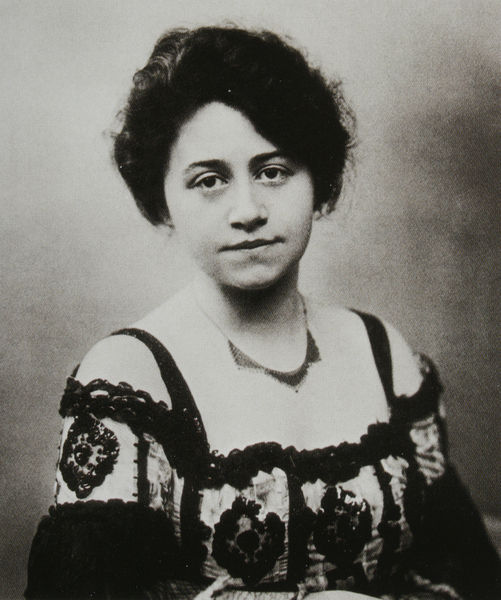
Titel: Charlotte Berend-Corinth
Schlagwörter: schatten, weiß, mädchen, ausschnitt, frau, grau, haar, kleid, mund, nase, schmuck, schwarz, blick, augen, bluse, spitze, ärmel, bildnis, portrait, porträt, haare, stickerei, frontal, schulter, kette, decolleté, abbild, foto, fotografie, schulterfrei, spanisch, photo, träger, dekolte, mächen, gals